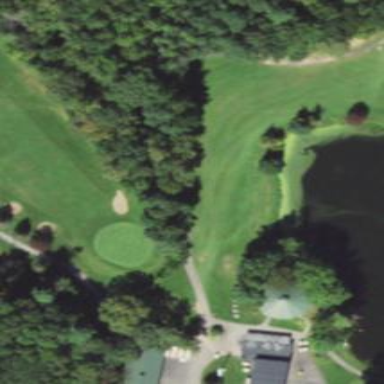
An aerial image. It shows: Golf fairway surrounded by grass.